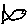
Label: fish